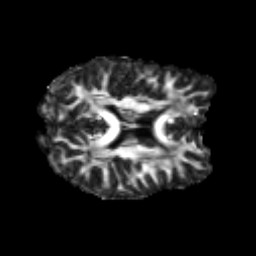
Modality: FA
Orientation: axial
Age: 26
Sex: male
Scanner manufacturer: siemens
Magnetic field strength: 3 T
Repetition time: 3.5 s
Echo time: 0.125 s